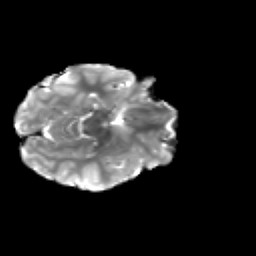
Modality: T2w
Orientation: axial
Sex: female
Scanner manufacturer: siemens
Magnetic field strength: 3 T
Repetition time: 5 s
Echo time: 0.071 s